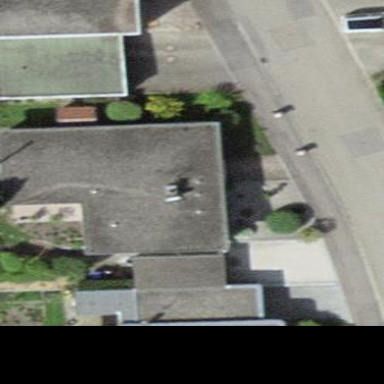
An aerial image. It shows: Simple house.